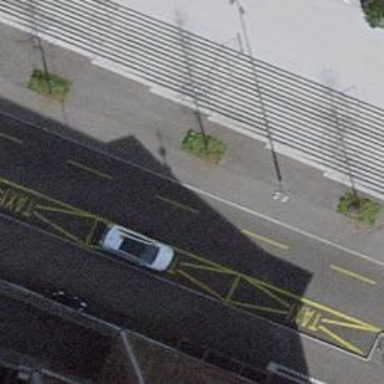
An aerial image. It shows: Taxi stand.